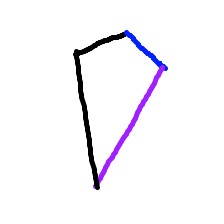
Shape: kite